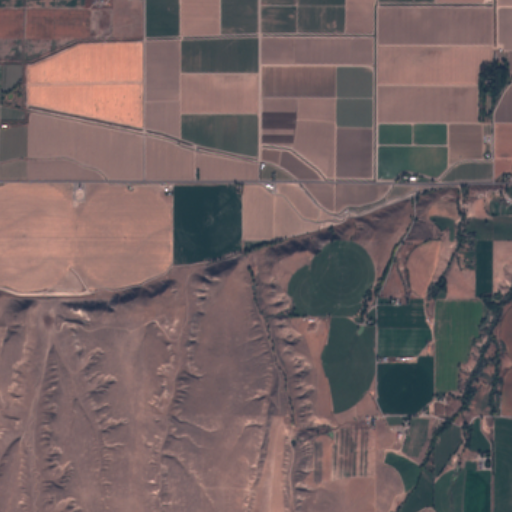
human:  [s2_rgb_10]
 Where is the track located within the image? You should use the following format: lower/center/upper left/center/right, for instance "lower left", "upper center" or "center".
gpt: There is no track in the image.